Interaction volume radius: 10 \u00c5
Interaction volume height: 35 \u00c5
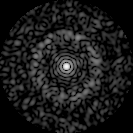
Disorder parameter: 0.8309